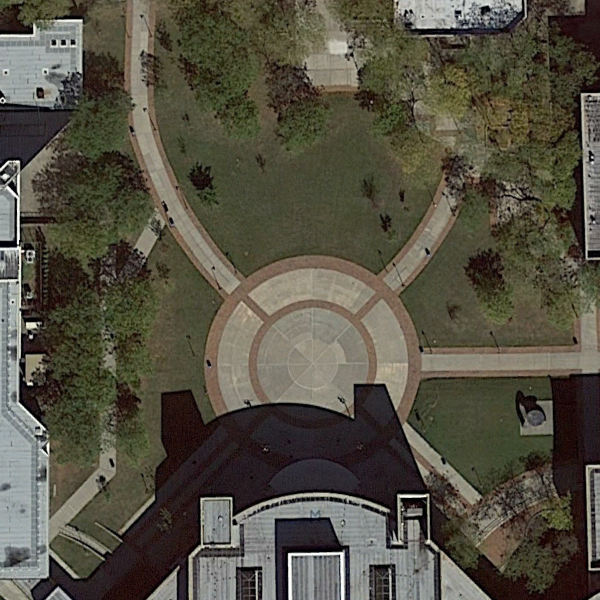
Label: Square